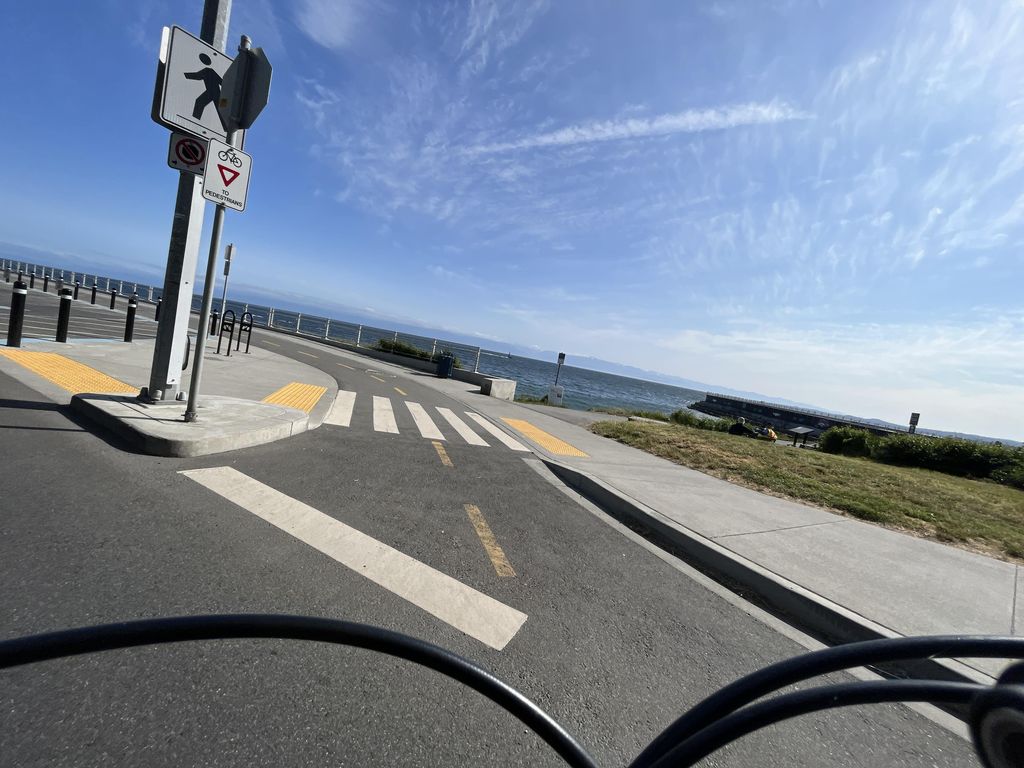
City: victoria